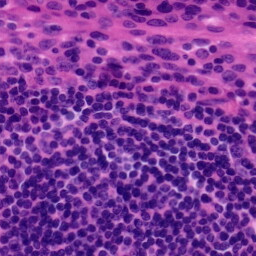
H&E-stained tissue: Tonsil